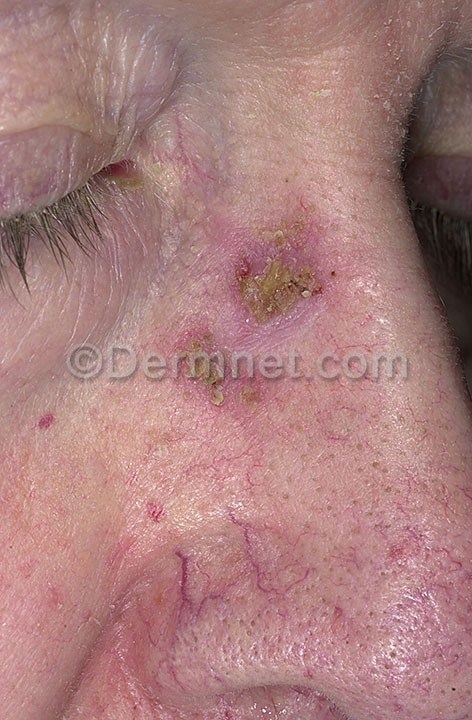
Disease: Actinic Keratosis Basal Cell Carcinoma and other Malignant Lesions